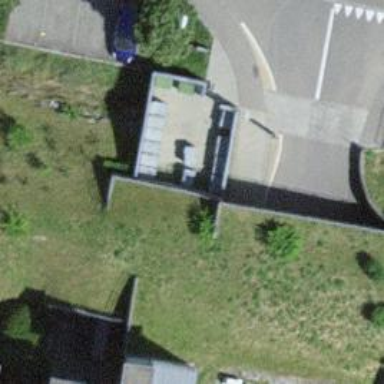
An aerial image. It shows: Service building.